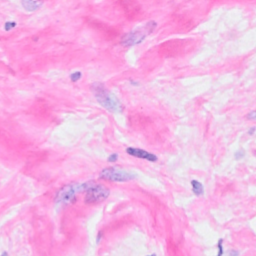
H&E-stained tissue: Breast